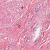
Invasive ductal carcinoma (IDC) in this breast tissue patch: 0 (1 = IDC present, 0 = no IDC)